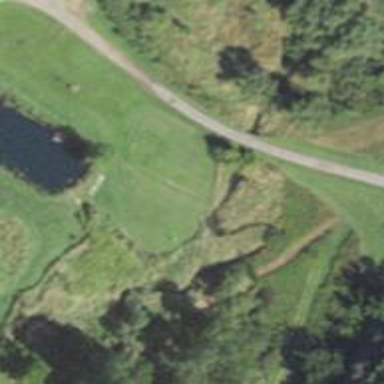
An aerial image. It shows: Culvert tunnel.